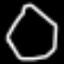
Label: octagon